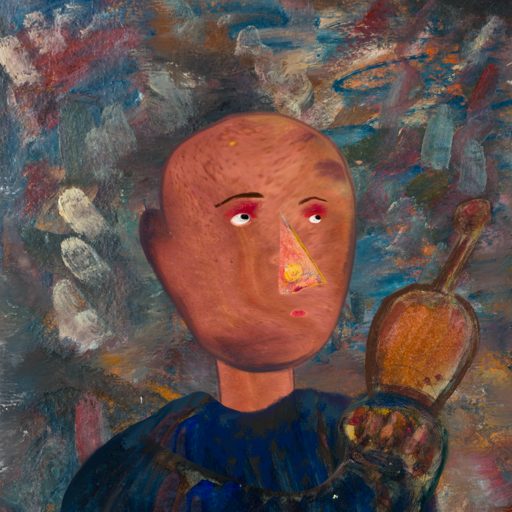
Background: Boggyland, Head And Neck Side: Mother_And_Son_Mother, Face Side: Irani, Bust: Pipe, Hair Side: Blank, Head Accessory: Blank, Second Necklace: Blank, Necklace: Blank, Baby: Blank